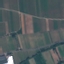
Label: PermanentCrop